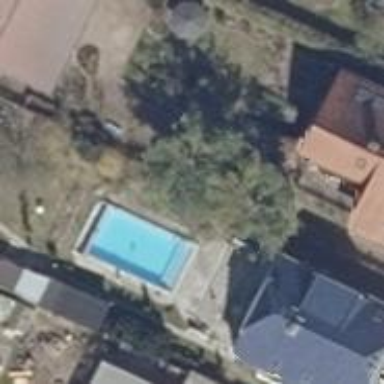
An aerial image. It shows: Swimming pool located in leisure land.